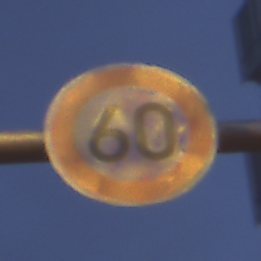
Verkehrszeichen: Geschwindigkeit60
Umgebung: Outdoor, Urban
Tageszeit: Night
Wetter: PartlyCloudy
Licht: Artificial
Jahreszeit: NotSpecified
Kontrast: HighContrast